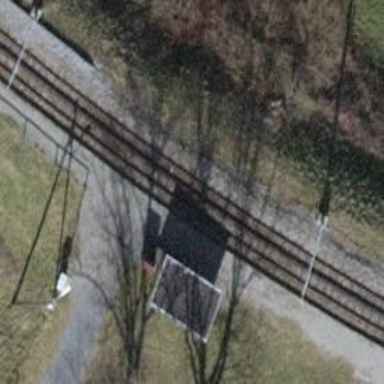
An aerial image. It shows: Stop position for public transport on the railway.